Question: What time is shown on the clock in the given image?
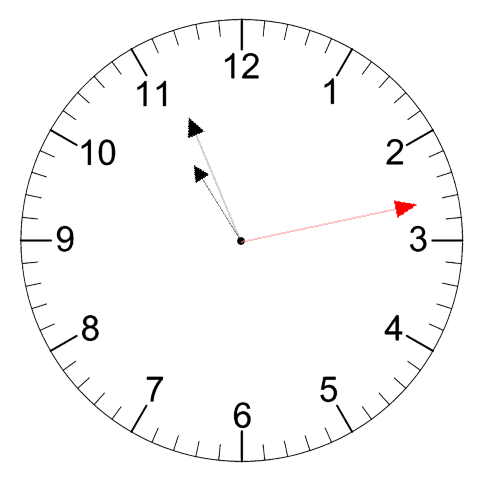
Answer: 10:56:13